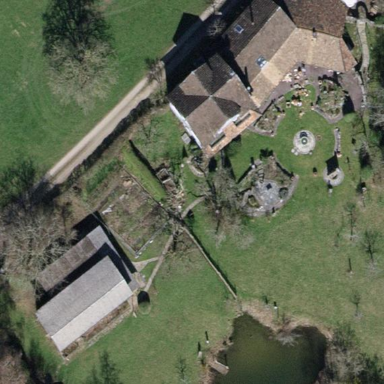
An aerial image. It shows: Farmyard area.